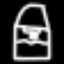
Label: bed